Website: lowes
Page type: payment
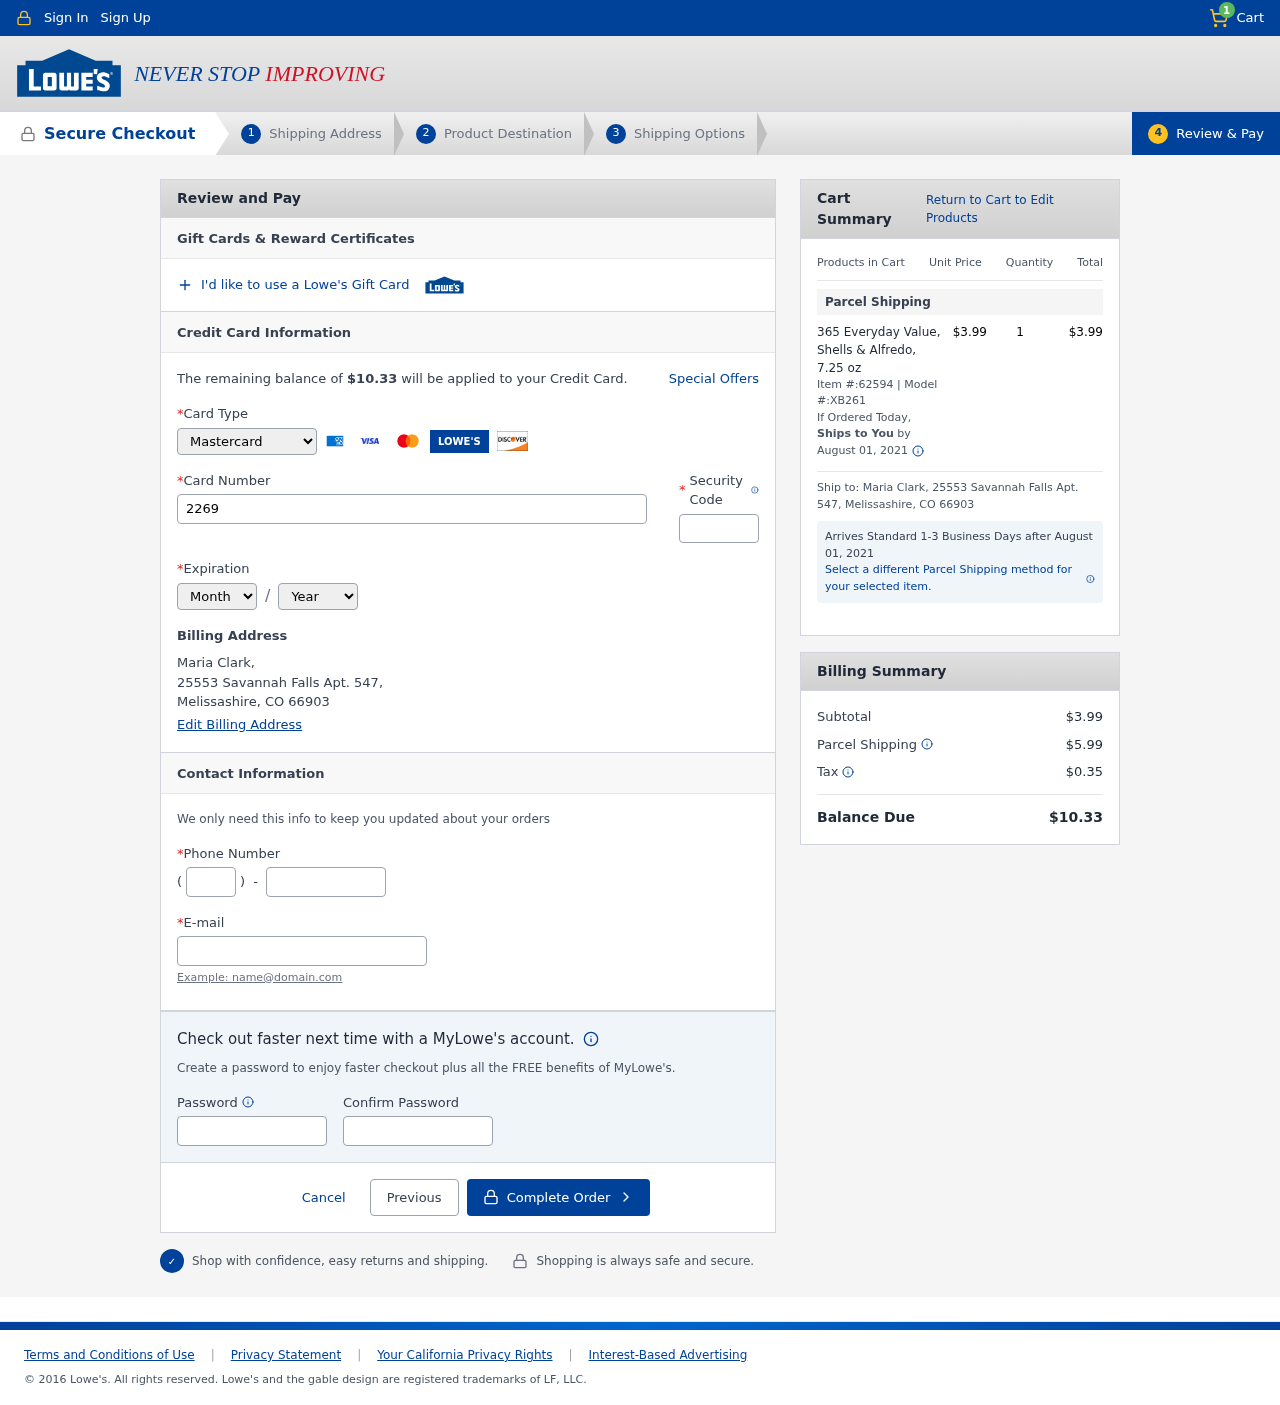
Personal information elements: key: PII_CARD_CVV
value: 862
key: PII_CARD_EXPIRY_MONTH
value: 11
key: PII_CARD_EXPIRY_YEAR
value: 26
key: PII_CARD_NUMBER
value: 2269 6618 3607 7421
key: PII_CARD_TYPE
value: Mastercard
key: PII_CITY_STATE_ZIP
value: Melissashire, CO 66903
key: PII_EMAIL
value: mariaclark@yahoo.com
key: PII_FULLNAME
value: Maria Clark,
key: PII_PHONE
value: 4614159695
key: PII_PHONE_AREA
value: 461
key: PII_STREET
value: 25553 Savannah Falls Apt. 547
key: PII_STREET
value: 25553 Savannah Falls Apt. 547,
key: PII_FULLNAME2
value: Maria Clark
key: PII_CITY
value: Melissashire
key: PII_STATE_ABBR
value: CO
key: PII_POSTCODE
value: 66903
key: PII_POSTCODE_FULL
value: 66903
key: PII_CITY_STATE
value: Melissashire, CO
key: PII_POSTCODE_NUMERIC
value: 66903
Product elements: key: PRODUCT1_NAME
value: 365 Everyday Value, Shells & Alfredo, 7.25 oz
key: PRODUCT1_PRICE
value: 3.99
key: PRODUCT1_QUANTITY
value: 1
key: PRODUCT1_ITEM
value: Item #:62594
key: PRODUCT1_MODEL
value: Model #:XB261
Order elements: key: ORDER_NUM_ITEMS
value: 1
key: ORDER_TOTAL
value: $10.33
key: ORDER_SHIPPING_DATE
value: August 01, 2021
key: ORDER_SUBTOTAL
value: $3.99
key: ORDER_SHIPPING_DATE2
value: August 01, 2021
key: ORDER_SHIPPING_COST
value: $5.99
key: ORDER_TAX
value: $0.35